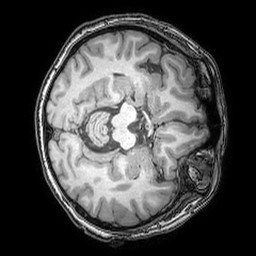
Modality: T1w
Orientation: axial
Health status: ill
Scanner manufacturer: philips
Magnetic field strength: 3 T
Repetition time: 0.007 s
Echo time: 0.0035 s